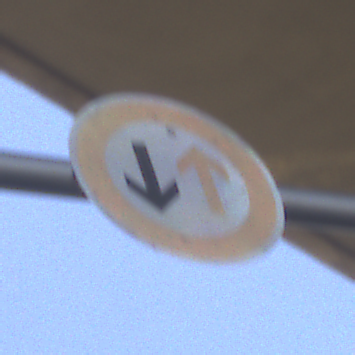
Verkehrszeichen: VorrangDesGegenverkehrs
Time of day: Midday
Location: Roofed (Underpass)
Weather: Clear
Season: NotSpecified
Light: Natural